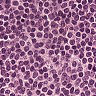
Metastatic tissue present: no